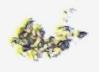
Label: Detritus